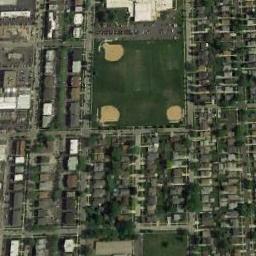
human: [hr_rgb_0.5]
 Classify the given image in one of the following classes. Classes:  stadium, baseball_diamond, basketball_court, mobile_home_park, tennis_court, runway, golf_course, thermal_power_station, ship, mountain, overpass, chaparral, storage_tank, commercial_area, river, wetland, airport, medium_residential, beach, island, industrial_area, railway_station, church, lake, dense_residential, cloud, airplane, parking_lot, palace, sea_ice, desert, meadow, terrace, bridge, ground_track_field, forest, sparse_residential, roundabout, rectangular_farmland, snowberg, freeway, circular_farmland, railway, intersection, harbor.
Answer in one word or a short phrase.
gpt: baseball_diamond